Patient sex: M
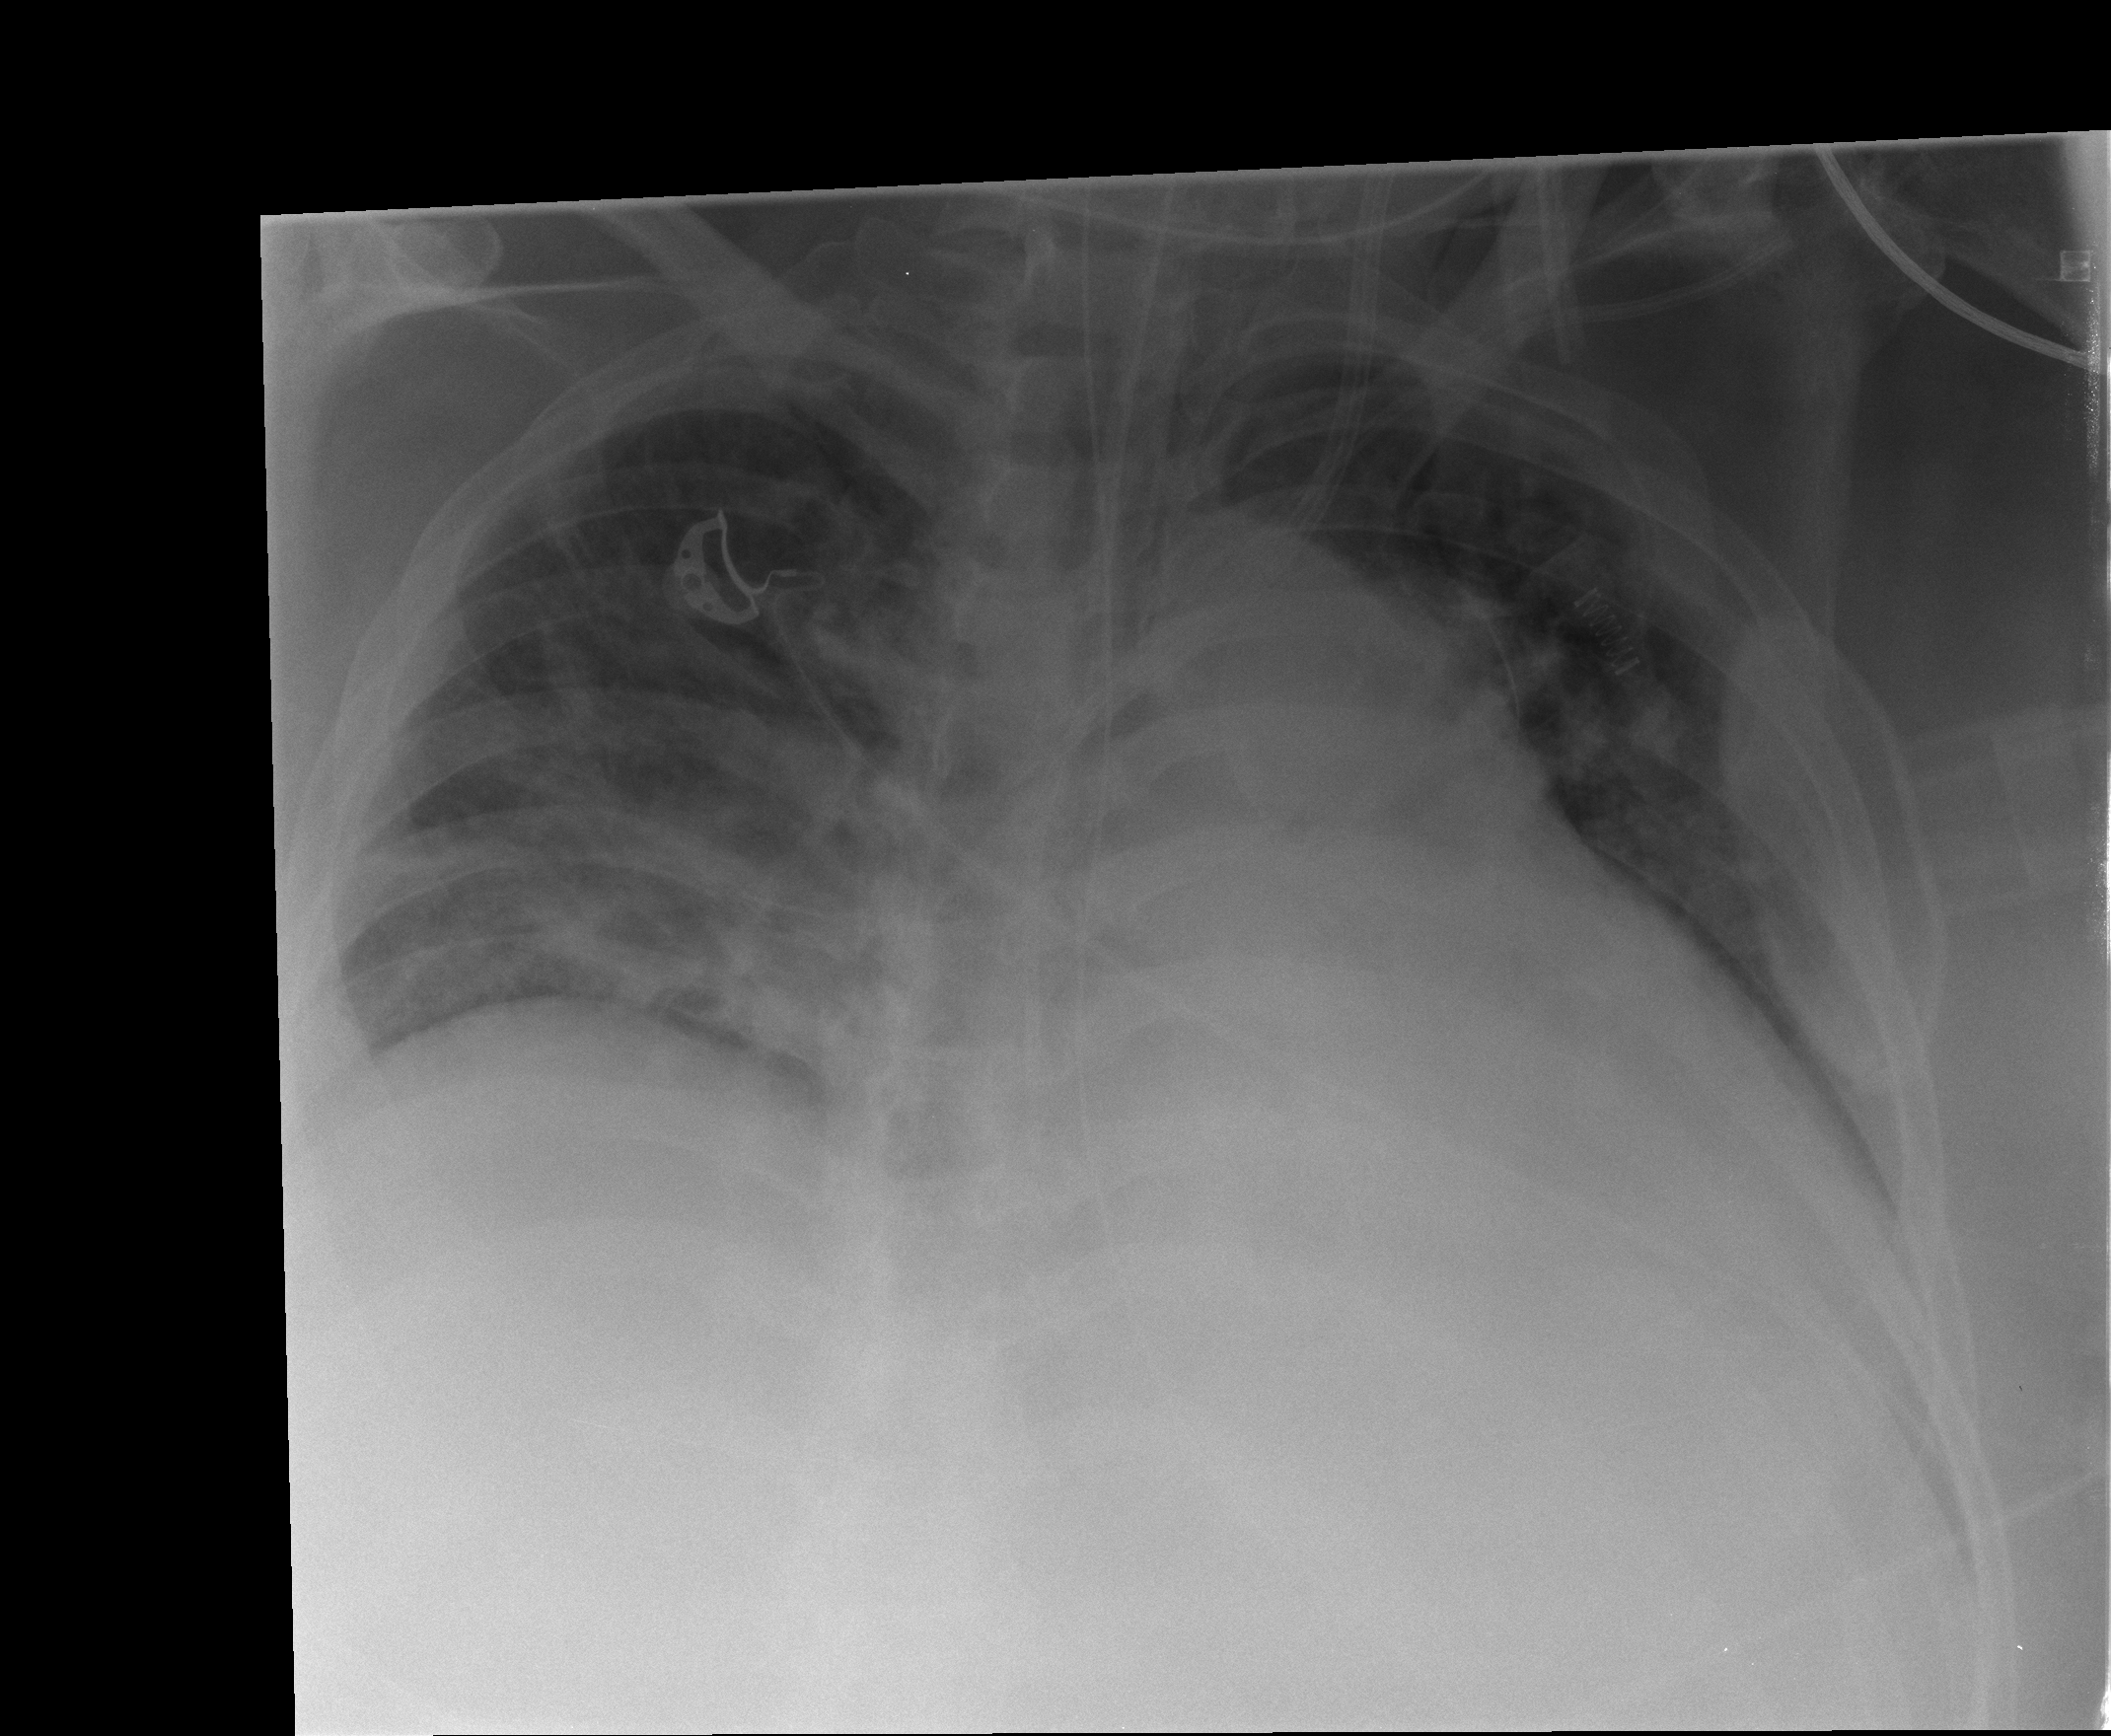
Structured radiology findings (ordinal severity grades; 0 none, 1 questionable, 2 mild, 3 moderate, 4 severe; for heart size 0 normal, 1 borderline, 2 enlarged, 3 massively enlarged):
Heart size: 2
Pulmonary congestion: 3
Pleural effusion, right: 2
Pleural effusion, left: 2
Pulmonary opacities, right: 3
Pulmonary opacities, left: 2
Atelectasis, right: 3
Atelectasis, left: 2